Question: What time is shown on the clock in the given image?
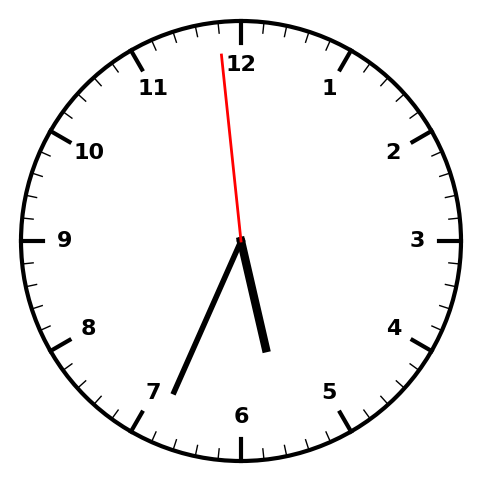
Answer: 05:33:59